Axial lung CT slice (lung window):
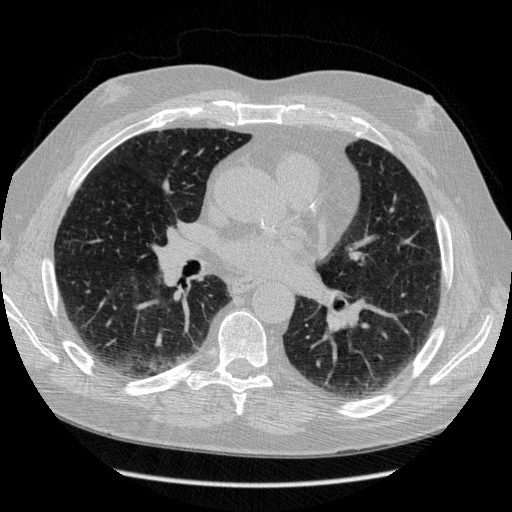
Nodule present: no